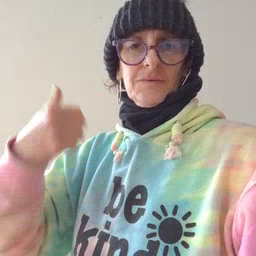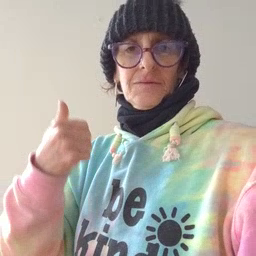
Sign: jeans